Aerial crown-view tile of a tropical tree (Barro Colorado Island, Panama), acquired 20241216:
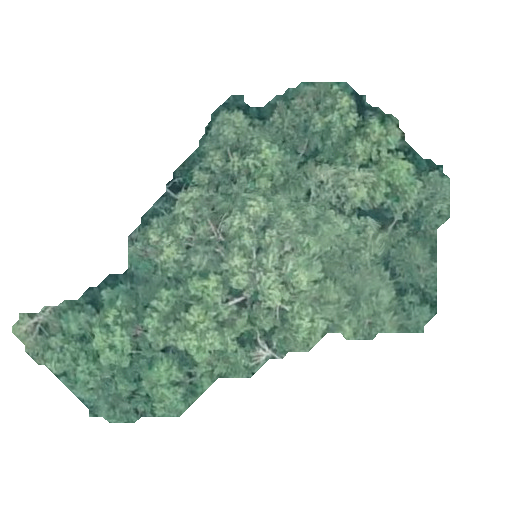
Species: Calophyllum longifolium
GBIF accepted scientific name: Calophyllum longifolium
Crown area: 121.531 m²